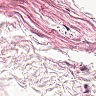
Metastatic tissue present: no